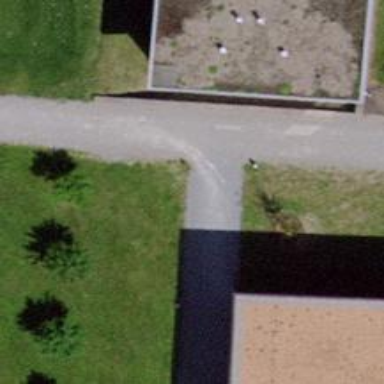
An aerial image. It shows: Sidewalk with fine gravel surface.